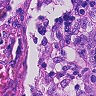
Metastatic tissue present: yes